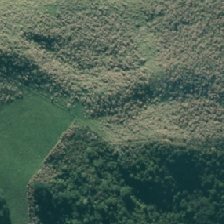
Land cover: low_producing_grassland